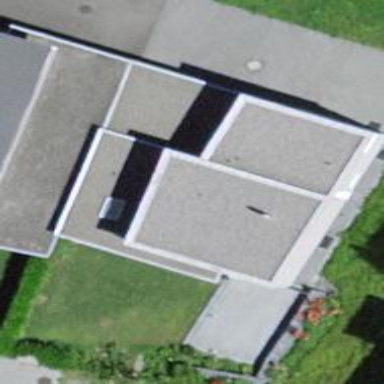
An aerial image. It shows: View of roof of building.